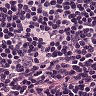
Metastatic tissue present: no